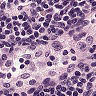
Metastatic tissue present: no